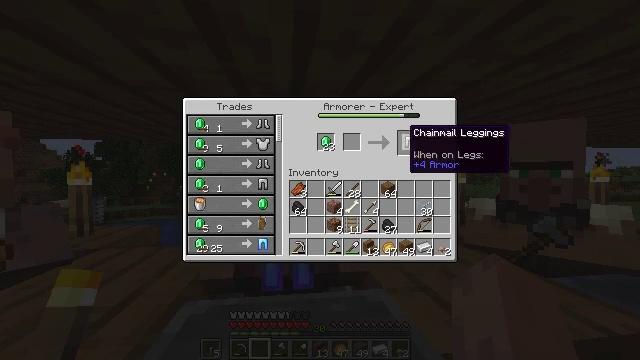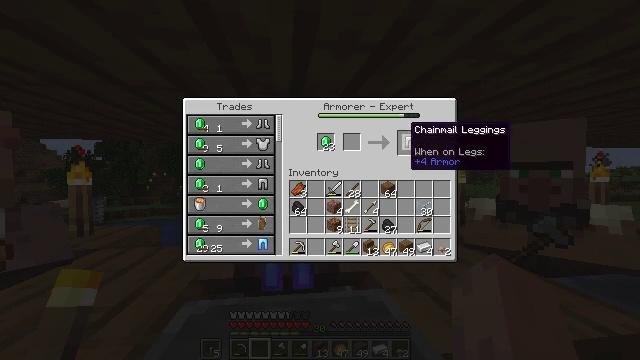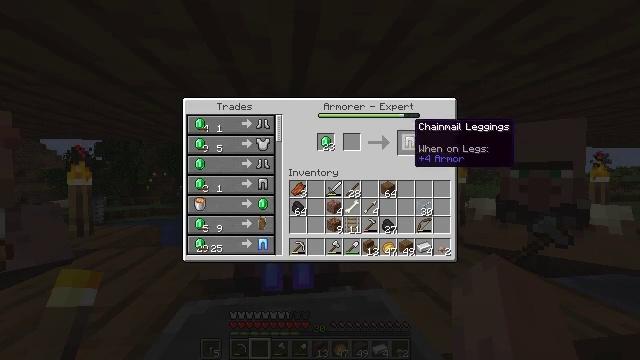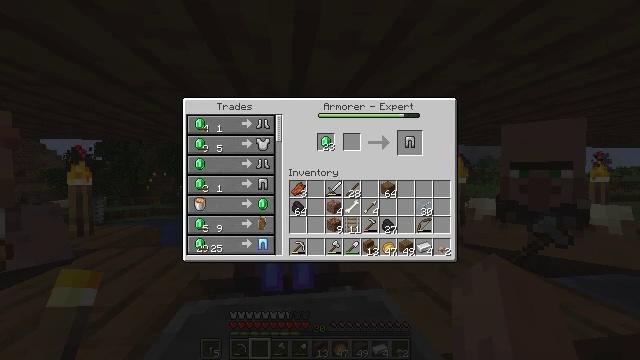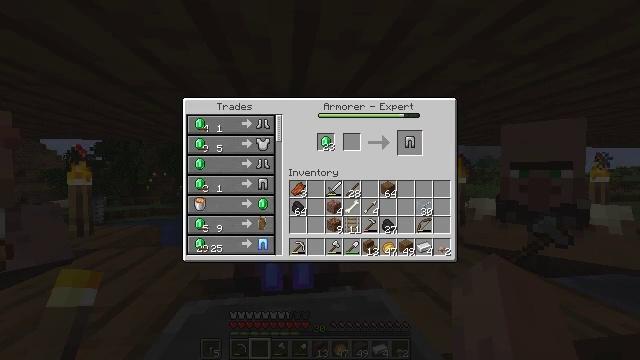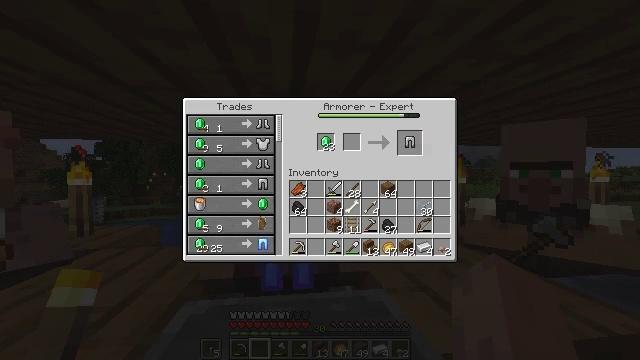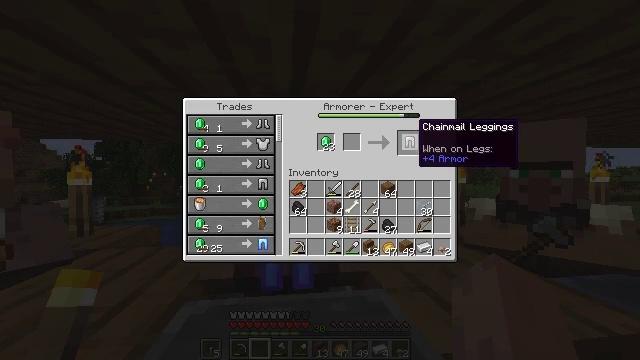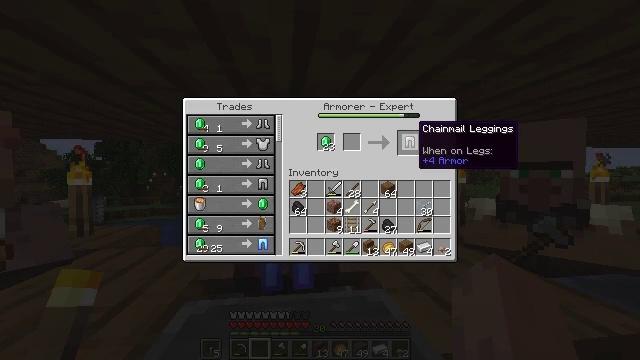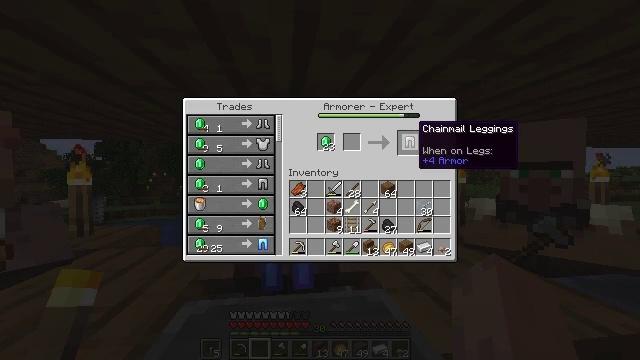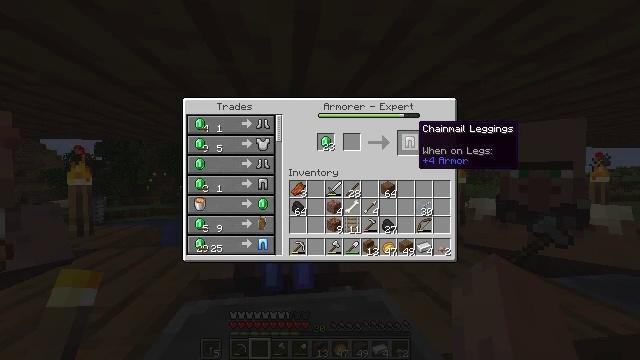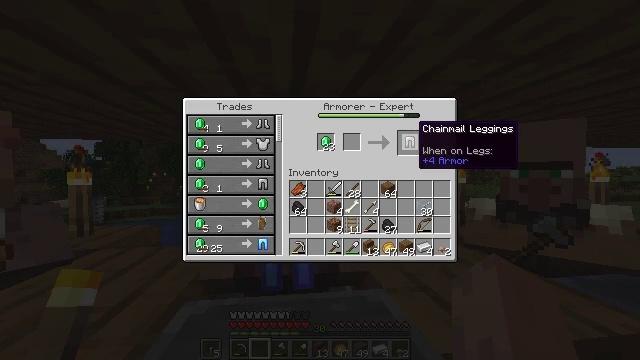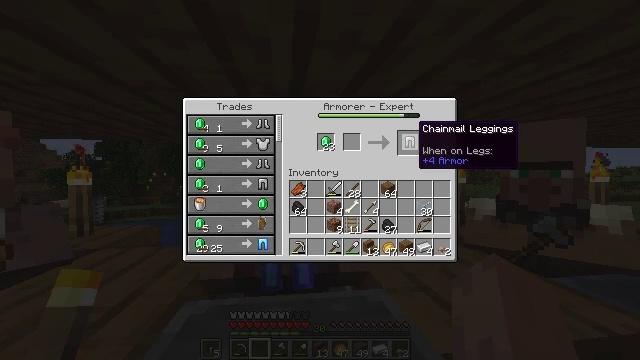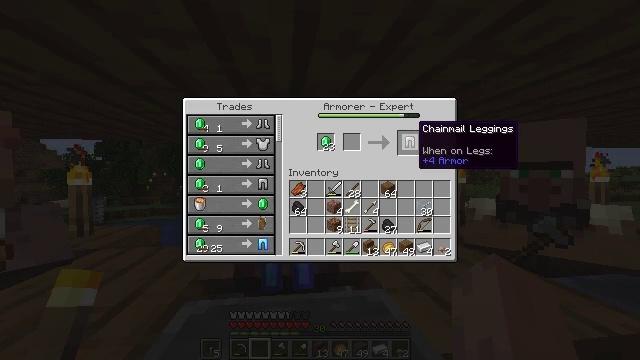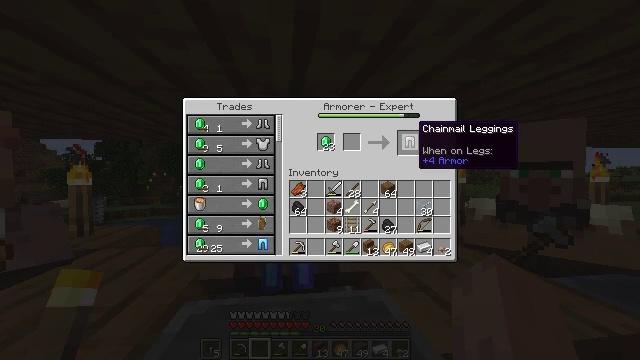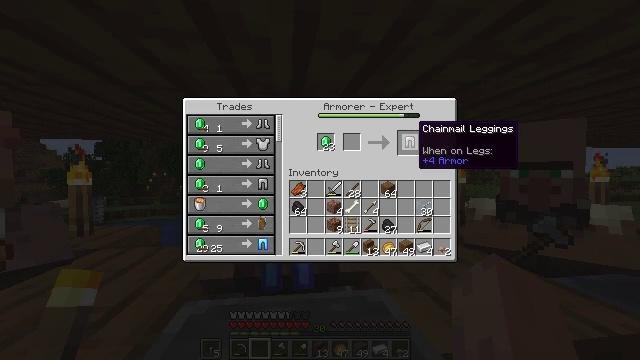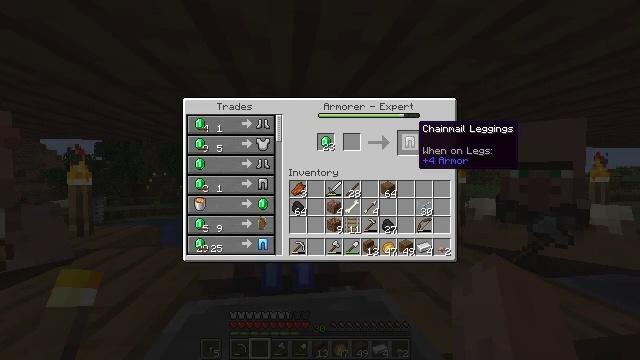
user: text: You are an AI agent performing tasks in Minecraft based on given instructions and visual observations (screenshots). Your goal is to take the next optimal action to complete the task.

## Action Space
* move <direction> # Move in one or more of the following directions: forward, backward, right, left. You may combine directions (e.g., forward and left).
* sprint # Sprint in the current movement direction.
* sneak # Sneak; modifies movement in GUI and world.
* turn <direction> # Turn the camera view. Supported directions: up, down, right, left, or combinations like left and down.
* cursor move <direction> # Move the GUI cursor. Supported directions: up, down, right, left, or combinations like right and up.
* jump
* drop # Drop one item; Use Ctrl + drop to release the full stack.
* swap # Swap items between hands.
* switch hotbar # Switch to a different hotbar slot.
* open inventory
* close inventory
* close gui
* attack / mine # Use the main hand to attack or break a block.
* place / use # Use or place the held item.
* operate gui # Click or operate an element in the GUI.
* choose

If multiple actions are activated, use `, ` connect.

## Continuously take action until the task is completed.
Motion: motion action
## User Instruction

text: Open the crafting table and craft chainmail leggings.
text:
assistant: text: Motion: no_op
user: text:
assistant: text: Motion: no_op
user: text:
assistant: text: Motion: no_op
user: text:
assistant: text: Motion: no_op
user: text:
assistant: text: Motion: no_op
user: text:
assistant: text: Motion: no_op
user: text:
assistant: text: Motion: no_op
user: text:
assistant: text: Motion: no_op
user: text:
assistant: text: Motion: no_op
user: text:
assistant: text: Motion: no_op
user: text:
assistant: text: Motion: no_op
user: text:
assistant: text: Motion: no_op
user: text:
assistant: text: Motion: no_op
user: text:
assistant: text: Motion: no_op
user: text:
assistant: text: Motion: no_op
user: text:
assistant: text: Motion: no_op
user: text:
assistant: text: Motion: no_op
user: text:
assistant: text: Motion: no_op
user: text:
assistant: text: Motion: no_op
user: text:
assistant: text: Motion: no_op
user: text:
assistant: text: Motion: no_op
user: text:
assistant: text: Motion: no_op
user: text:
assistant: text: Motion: no_op
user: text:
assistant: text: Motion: no_op
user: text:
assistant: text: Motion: no_op
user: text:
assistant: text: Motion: no_op
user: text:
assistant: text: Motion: no_op
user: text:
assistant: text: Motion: no_op
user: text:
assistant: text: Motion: no_op
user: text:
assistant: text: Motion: no_op